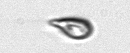
Label: Cryptophyta